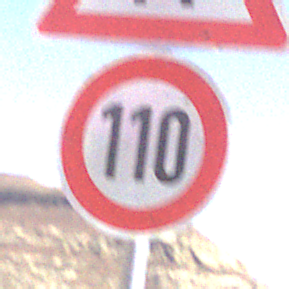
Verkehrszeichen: Geschwindigkeit110
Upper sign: VerengteFahrbahn
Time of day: Midday
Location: Outdoor (Nature)
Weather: Clear
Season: NotSpecified
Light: Natural